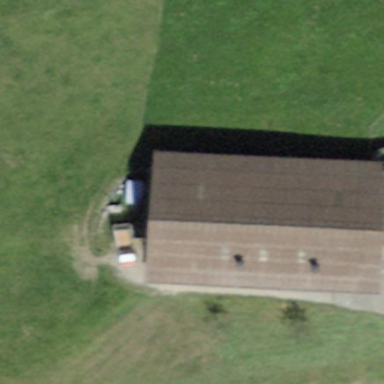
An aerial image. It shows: Rural barn.